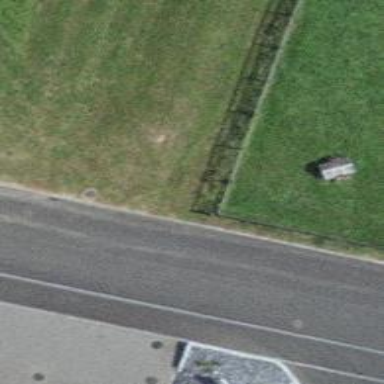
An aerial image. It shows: Fence is in the image.